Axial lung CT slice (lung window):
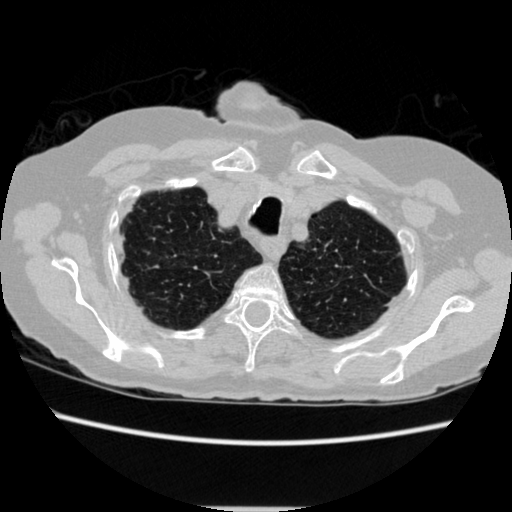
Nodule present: no